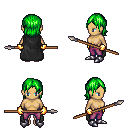
a pixel art fantasy rpg character, female body template, human, tanned skin, black cape, magenta pants, green long bangs hairstyle, gold gloves, metal boots, spear, four views (front, back, left, right), 2x2 character sprite sheet, small pixel art, hard edges, no anti-aliasing